Question: I am having trouble with a Blue Bar about 10 pixels in height appearing on a clickable image. It has a transparent background and when you hove over the image that is linked a blue bar appears. I have tried to use 'border: none;' with no luck does anyone have any tips I have included a picture with the blue bar I am talking about I had to blur the logo but you get the point.
example here <URL>
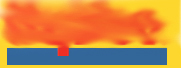
Answer: Here is your problem:
'''
a:hover {
color:#fff;
background:#369; /* <= Your problem */
text-decoration:none;
}
'''